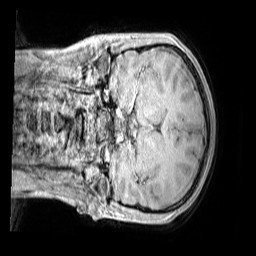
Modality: MP2RAGE
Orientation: coronal
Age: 12
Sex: female
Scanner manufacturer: siemens
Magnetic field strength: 3 T
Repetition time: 4 s
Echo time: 0.00299 s